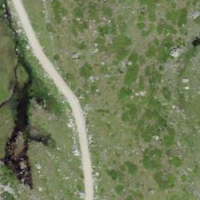
EUNIS habitat code: 26
Species observed at this site:
Marmota marmota